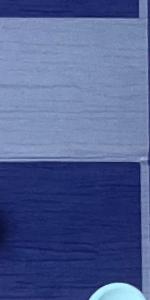
Label: Empty